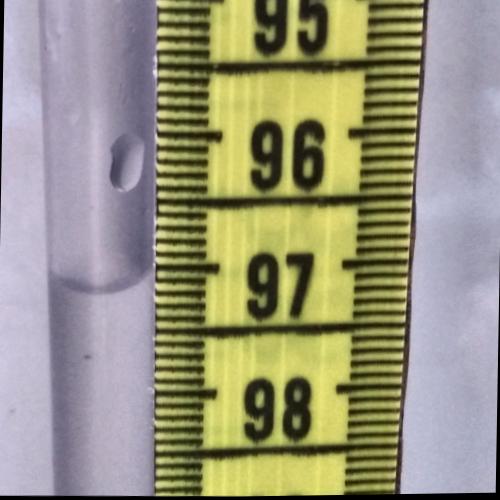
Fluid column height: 97.1 cm